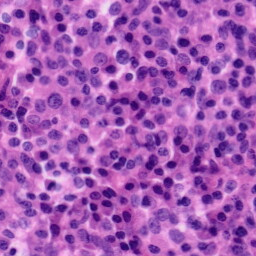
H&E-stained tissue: Tonsil